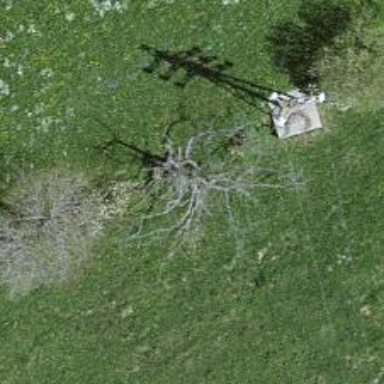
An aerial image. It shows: Single tag "natural: tree."